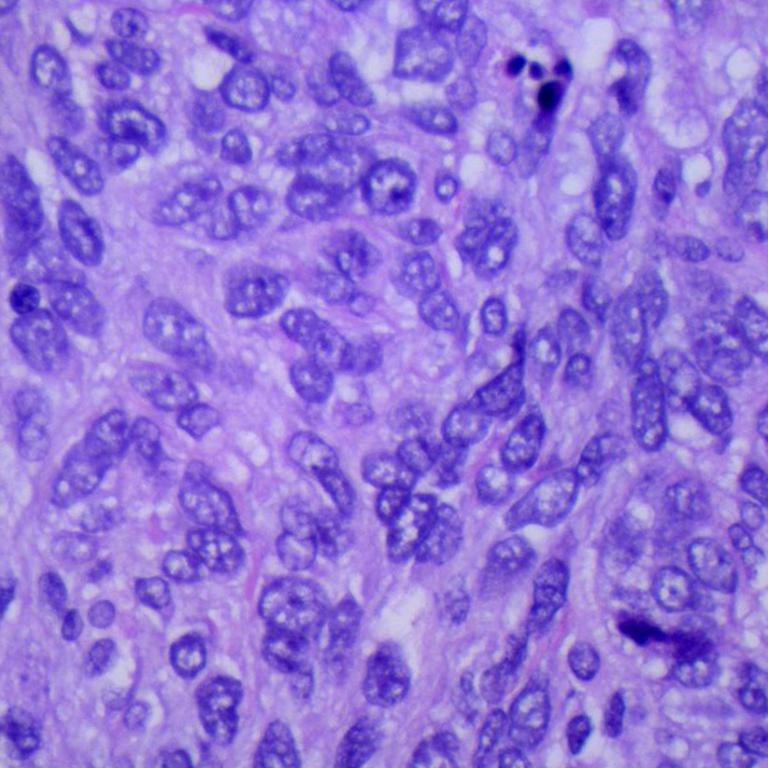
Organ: lung
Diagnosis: squamous carcinomas